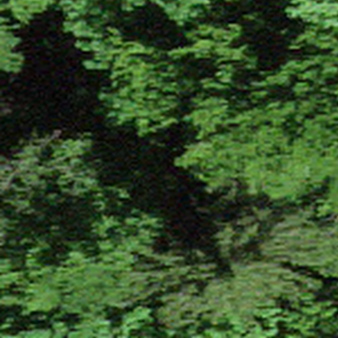
Label: other